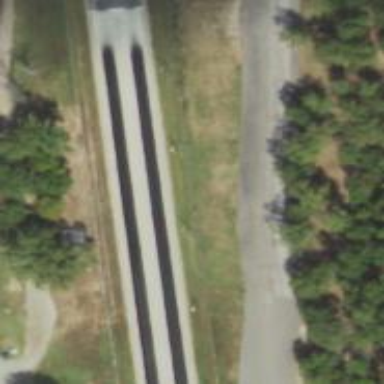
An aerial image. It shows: Raceway for motor sports.